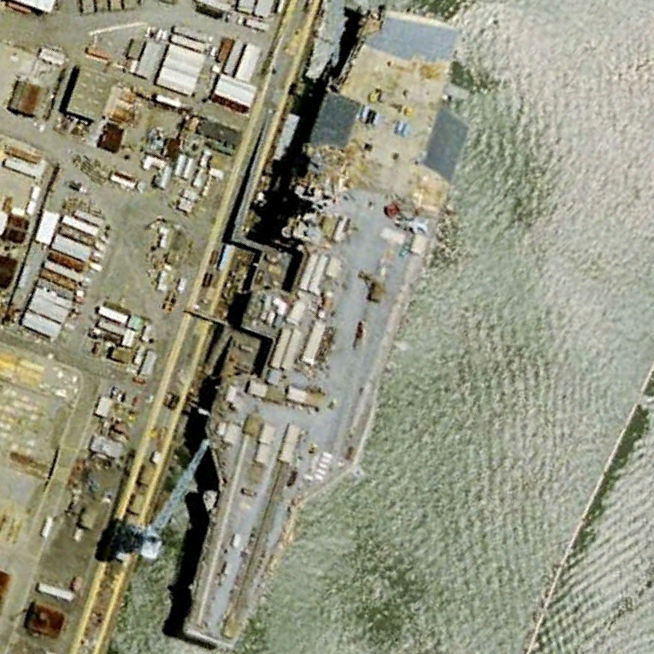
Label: aircraft_carrier